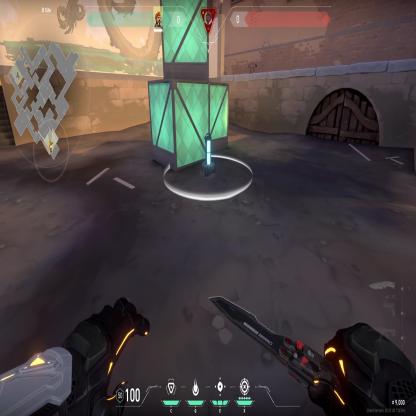
Label: planted spike